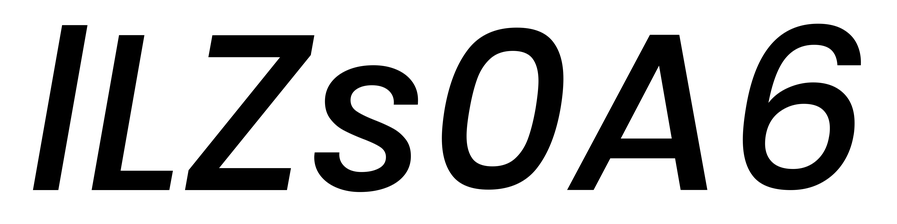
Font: Poppins-MediumItalic